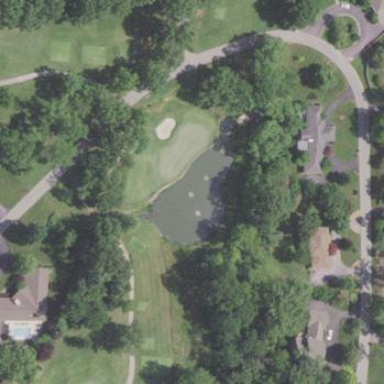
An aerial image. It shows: Water hazard on golf course. The hazard is natural water feature.